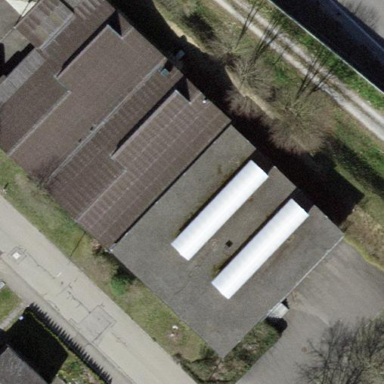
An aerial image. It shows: Industrial building with flat roof.